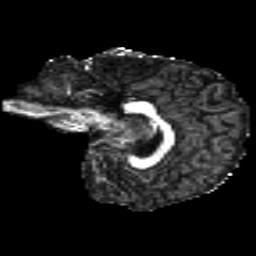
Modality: FA
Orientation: sagittal
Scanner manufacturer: siemens
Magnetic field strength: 3 T
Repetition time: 4.16 s
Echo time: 0.0806 s